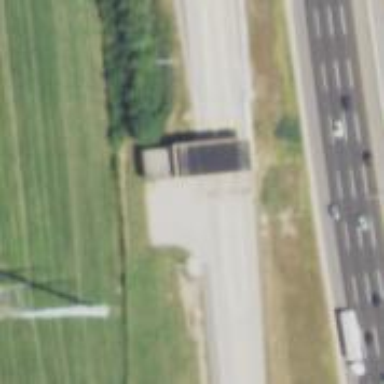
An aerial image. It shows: Toll gantry on the road.